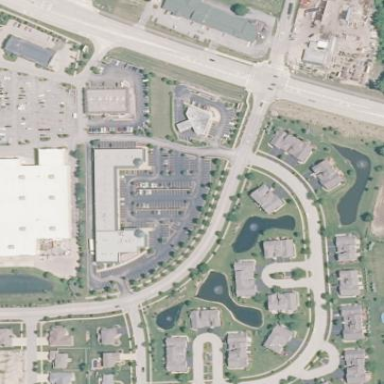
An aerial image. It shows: Pedestrian road.